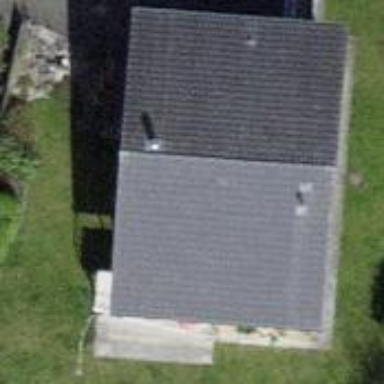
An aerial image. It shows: Building with tile roof.